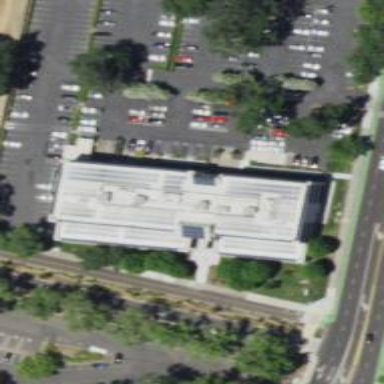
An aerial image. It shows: Commercial building.